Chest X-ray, AP view. Patient: 35 years old, sex M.
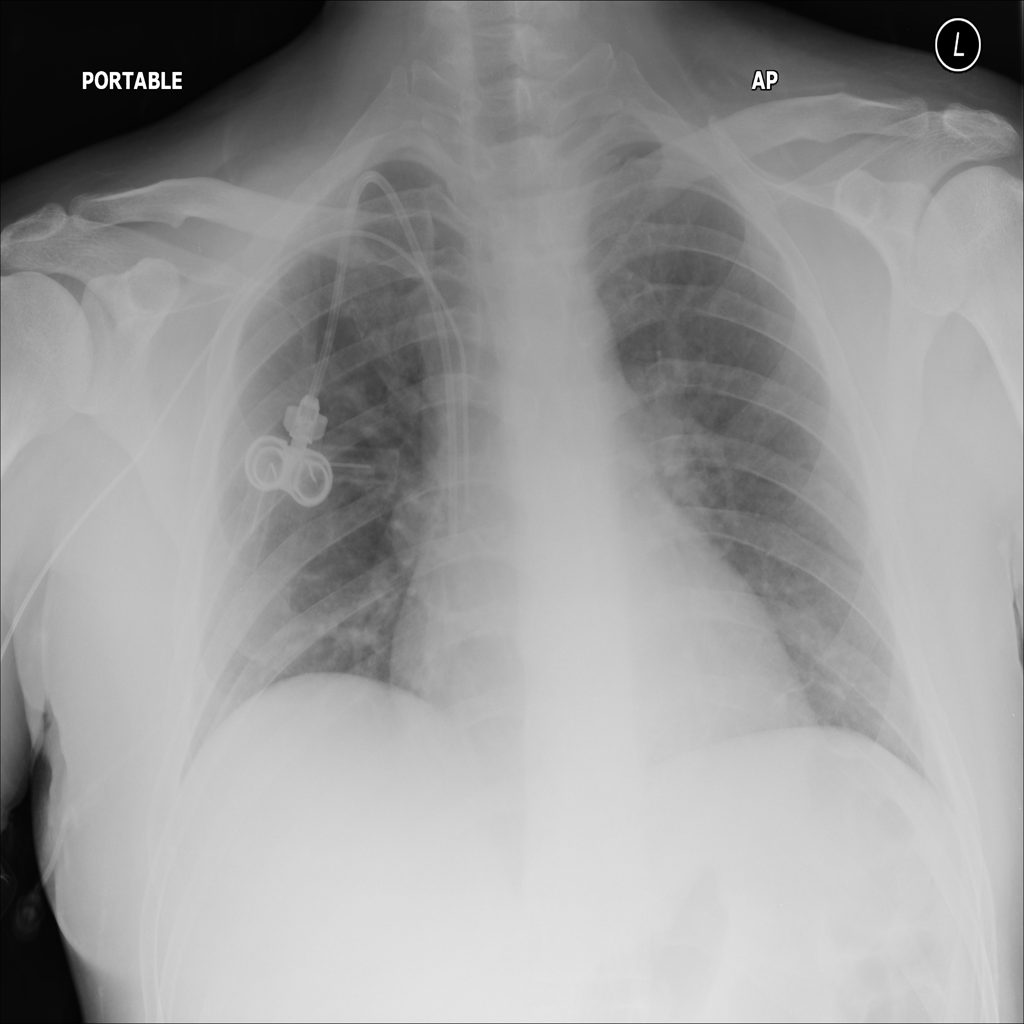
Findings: No Finding